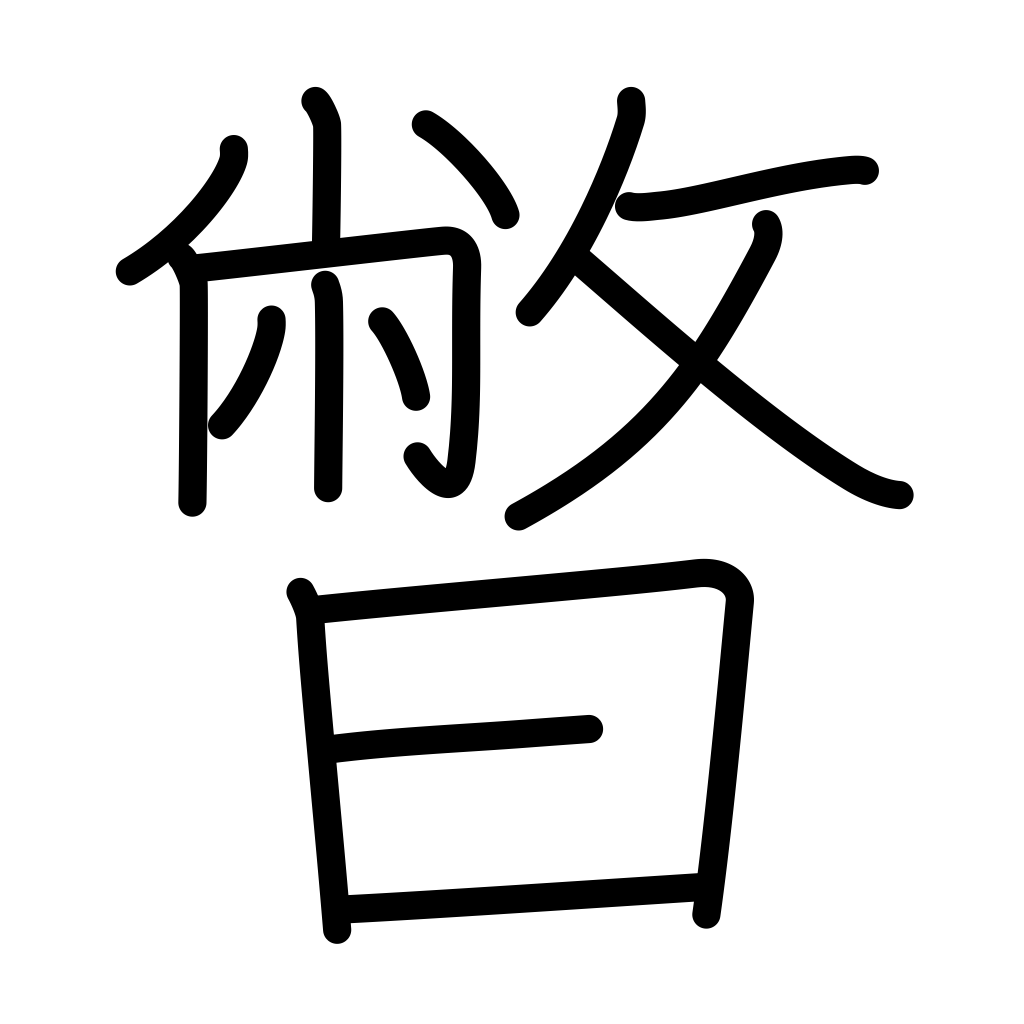
Meaning: setting sun